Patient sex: F
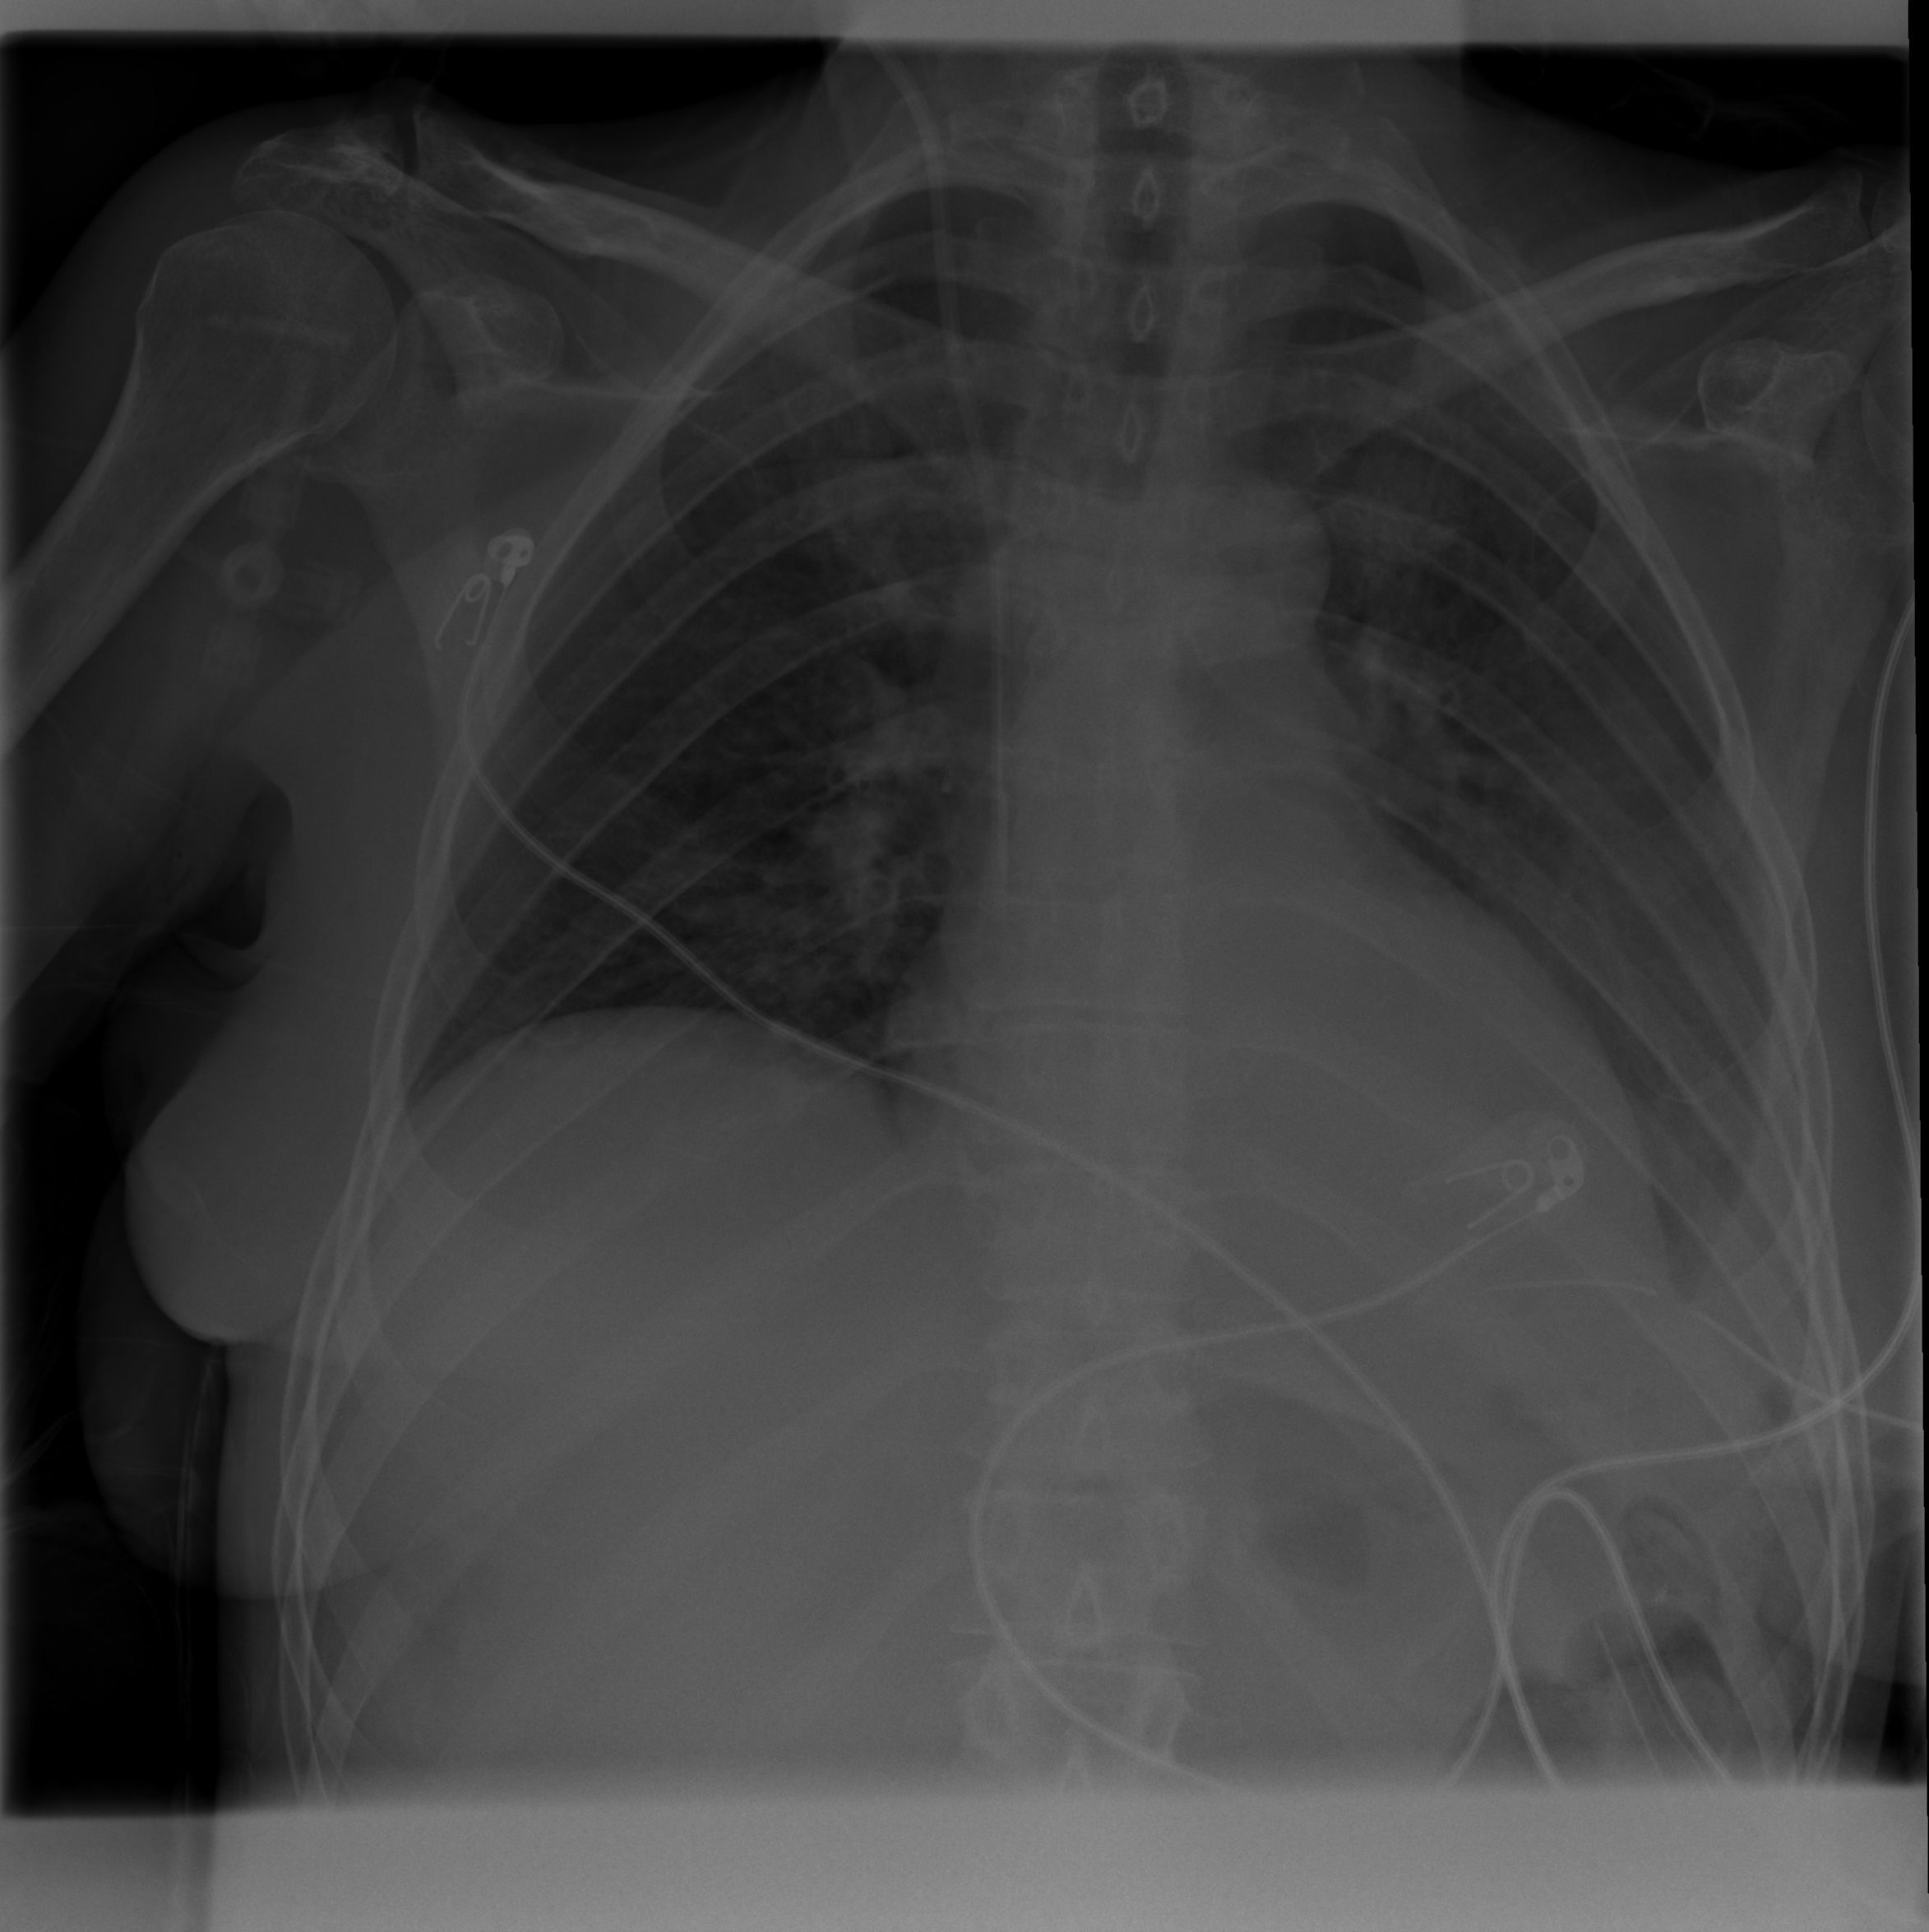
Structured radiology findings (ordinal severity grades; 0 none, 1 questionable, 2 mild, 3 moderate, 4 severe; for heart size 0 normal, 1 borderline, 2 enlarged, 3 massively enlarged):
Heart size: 0
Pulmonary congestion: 0
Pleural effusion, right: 0
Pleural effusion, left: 2
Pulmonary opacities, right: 0
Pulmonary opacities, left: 3
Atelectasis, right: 0
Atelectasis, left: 3